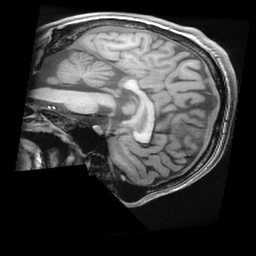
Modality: T1w
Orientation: sagittal
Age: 18
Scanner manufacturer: ge
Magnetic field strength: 3 T
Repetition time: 0.008308 s
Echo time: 0.003108 s